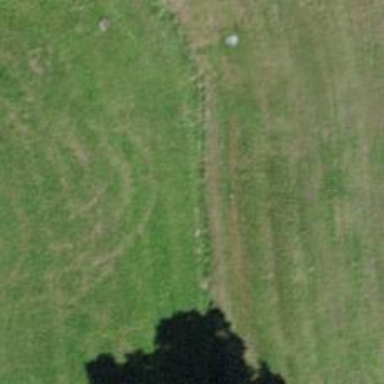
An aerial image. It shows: Unpaved path.